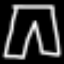
Label: pants